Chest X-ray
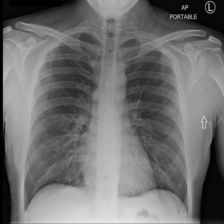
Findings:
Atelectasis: negative
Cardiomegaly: negative
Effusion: negative
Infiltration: negative
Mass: negative
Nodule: negative
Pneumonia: negative
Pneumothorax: negative
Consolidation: negative
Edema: negative
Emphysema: negative
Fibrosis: negative
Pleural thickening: negative
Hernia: negative